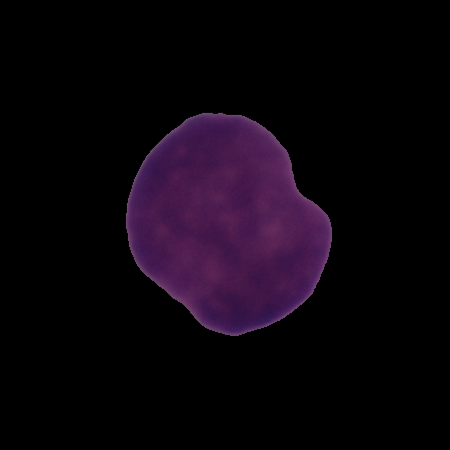
Label: cancer